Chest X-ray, AP view. Patient: 61 years old, sex F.
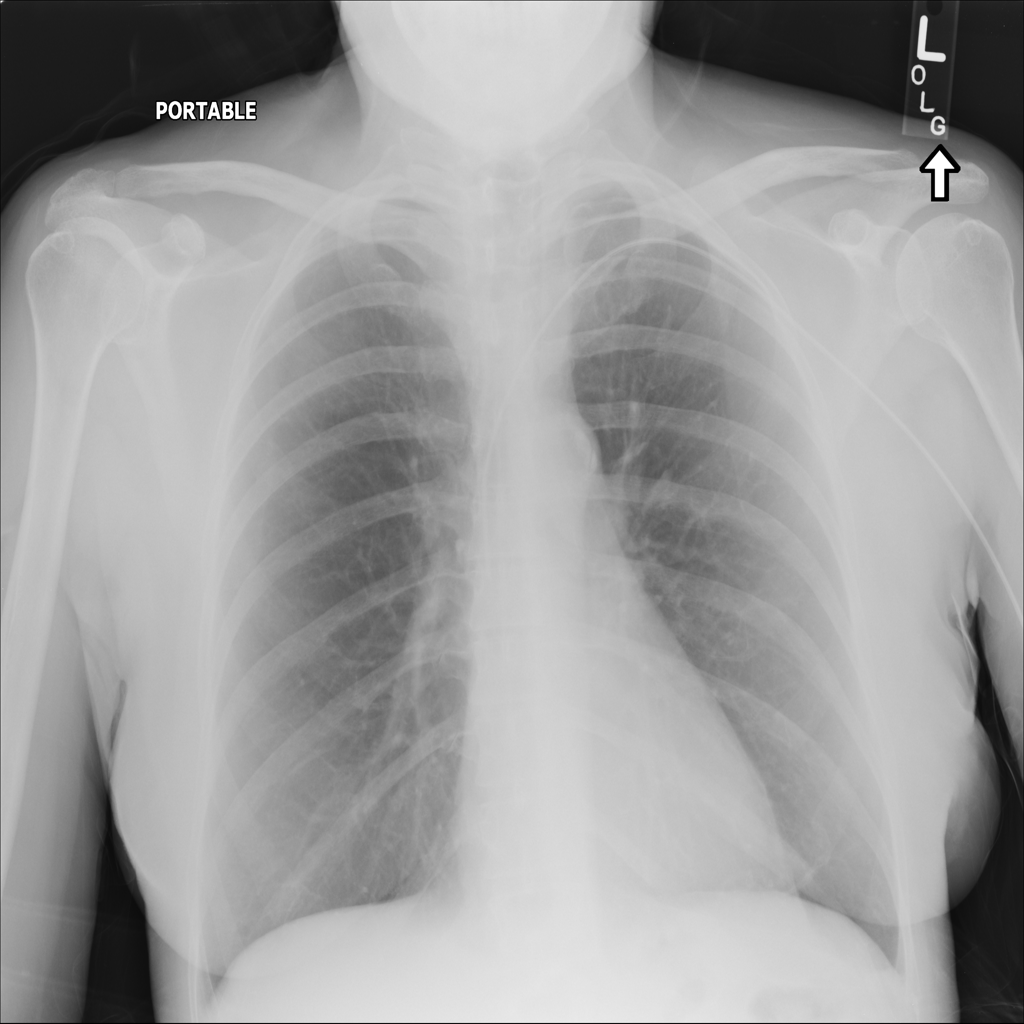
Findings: No Finding